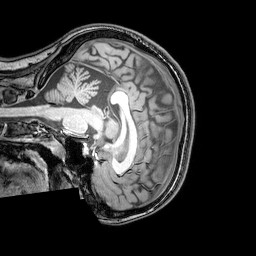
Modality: T1w
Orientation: sagittal
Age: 26
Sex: female
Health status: healthy
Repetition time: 0.081 s
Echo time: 0.037 s